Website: home-depot
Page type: customer-info-address
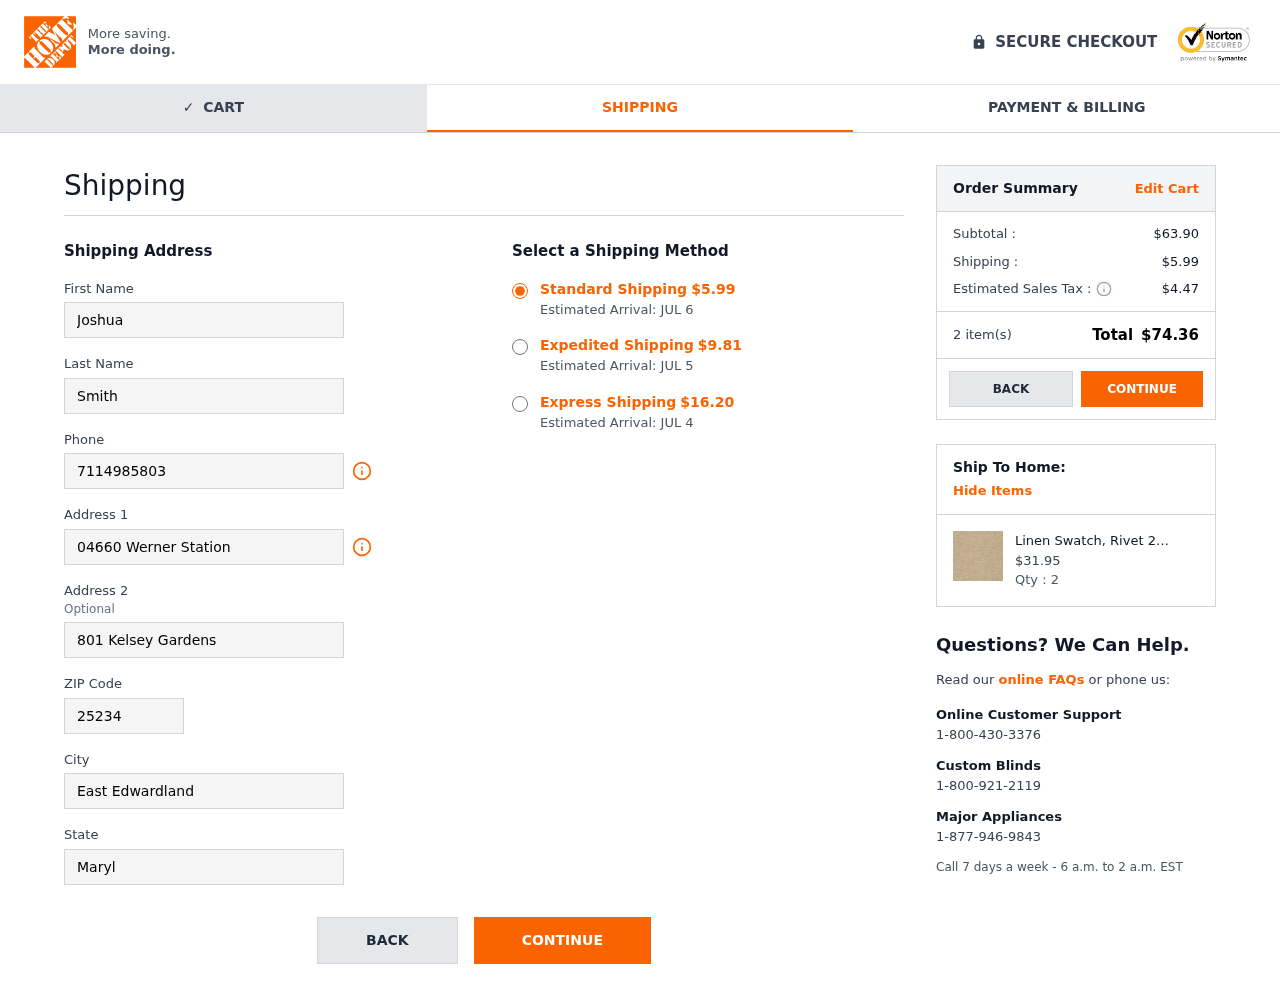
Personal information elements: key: PII_CITY
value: East Edwardland
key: PII_FIRSTNAME
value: Joshua
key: PII_LASTNAME
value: Smith
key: PII_PHONE
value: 7114985803
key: PII_POSTCODE
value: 25234
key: PII_STATE
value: Maryland
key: PII_STREET
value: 04660 Werner Station
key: PII_STREET2
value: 801 Kelsey Gardens
Product elements: key: PRODUCT1_NAME
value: Linen Swatch, Rivet 25010071
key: PRODUCT1_PRICE
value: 31.95
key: PRODUCT1_QUANTITY
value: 2
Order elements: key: ORDER_SHIPPING_COST
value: $5.99
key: ORDER_DELIVERY_DATE
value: Estimated Arrival: JUL 6
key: ORDER_SHIPPING_COST_EXPEDITED
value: $9.81
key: ORDER_DELIVERY_DATE_EXPEDITED
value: Estimated Arrival: JUL 5
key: ORDER_SHIPPING_COST_EXPRESS
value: $16.20
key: ORDER_DELIVERY_DATE_EXPRESS
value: Estimated Arrival: JUL 4
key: ORDER_SUBTOTAL
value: $63.90
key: ORDER_TAX
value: $4.47
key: ORDER_NUM_ITEMS
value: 2 item(s)
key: ORDER_TOTAL
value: $74.36